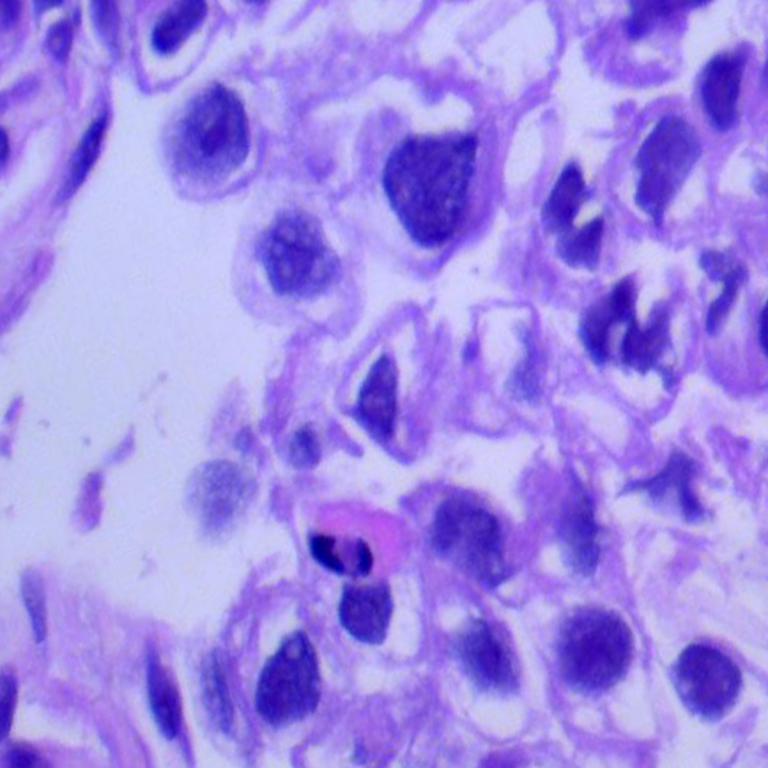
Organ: lung
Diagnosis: adenocarcinomas